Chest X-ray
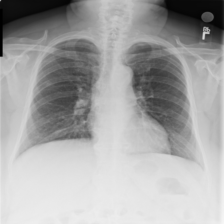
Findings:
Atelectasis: negative
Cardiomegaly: negative
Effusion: negative
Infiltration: negative
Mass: negative
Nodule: negative
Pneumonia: negative
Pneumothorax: negative
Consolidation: negative
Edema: negative
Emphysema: positive
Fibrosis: negative
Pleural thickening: negative
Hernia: negative